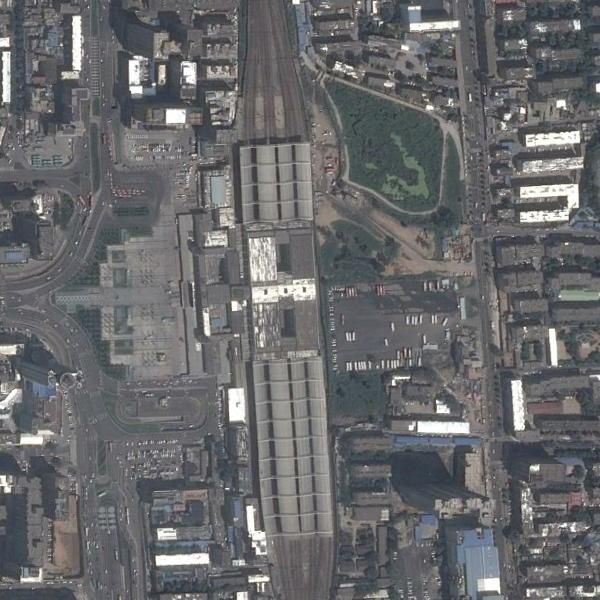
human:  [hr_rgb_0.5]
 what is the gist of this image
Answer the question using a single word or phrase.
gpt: railway station